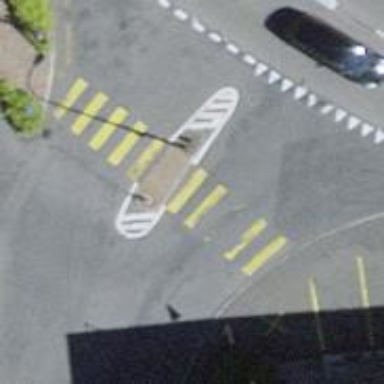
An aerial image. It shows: Zebra crossing with road island.